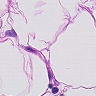
Metastatic tissue present: no